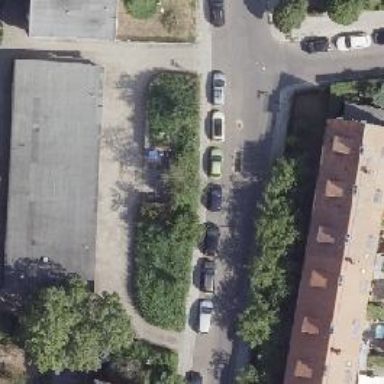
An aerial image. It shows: Residential road with asphalt surface and separate sidewalks. There is parallel parking lane on the left side.